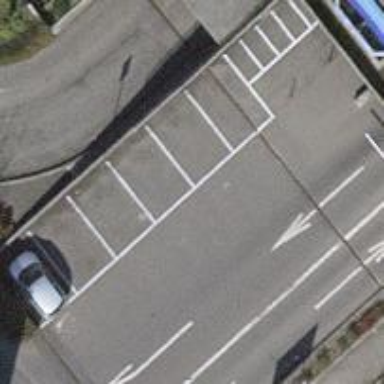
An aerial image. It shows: Parking area with surface.